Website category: restaurant
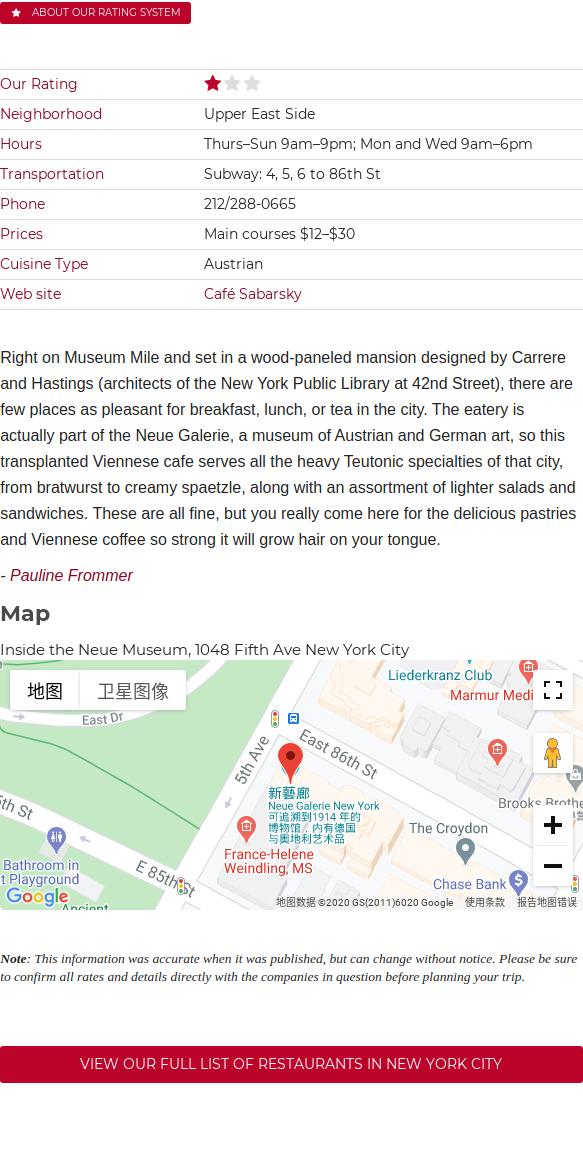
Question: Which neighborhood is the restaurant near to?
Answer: Upper East Side

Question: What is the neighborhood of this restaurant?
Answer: Upper East Side

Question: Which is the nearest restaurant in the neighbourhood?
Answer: Upper East Side

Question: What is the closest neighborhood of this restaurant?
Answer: Upper East Side

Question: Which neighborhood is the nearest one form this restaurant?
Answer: Upper East Side

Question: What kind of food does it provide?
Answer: Austrian

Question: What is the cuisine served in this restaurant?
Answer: Austrian

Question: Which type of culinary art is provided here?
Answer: Austrian

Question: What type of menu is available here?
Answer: Austrian

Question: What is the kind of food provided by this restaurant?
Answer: Austrian

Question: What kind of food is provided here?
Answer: Austrian

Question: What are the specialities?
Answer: Austrian

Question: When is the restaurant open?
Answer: ThursSun 9am9pm; Mon and Wed 9am6pm

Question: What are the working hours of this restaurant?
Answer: ThursSun 9am9pm; Mon and Wed 9am6pm

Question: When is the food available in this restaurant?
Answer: ThursSun 9am9pm; Mon and Wed 9am6pm

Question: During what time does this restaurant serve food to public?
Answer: ThursSun 9am9pm; Mon and Wed 9am6pm

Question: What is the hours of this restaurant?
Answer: ThursSun 9am9pm; Mon and Wed 9am6pm

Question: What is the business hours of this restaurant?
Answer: ThursSun 9am9pm; Mon and Wed 9am6pm

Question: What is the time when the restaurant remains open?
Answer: ThursSun 9am9pm; Mon and Wed 9am6pm

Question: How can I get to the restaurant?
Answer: Subway: 4, 5, 6 to 86th St

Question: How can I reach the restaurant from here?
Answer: Subway: 4, 5, 6 to 86th St

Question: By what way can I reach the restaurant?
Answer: Subway: 4, 5, 6 to 86th St

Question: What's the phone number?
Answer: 212/288-0665

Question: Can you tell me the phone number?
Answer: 212/288-0665

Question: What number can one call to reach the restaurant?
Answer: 212/288-0665

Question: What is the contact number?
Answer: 212/288-0665

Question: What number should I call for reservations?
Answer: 212/288-0665

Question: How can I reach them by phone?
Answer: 212/288-0665

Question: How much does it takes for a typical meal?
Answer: Main courses $12$30

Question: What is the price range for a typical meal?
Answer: Main courses $12$30

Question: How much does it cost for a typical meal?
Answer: Main courses $12$30

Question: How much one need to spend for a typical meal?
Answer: Main courses $12$30

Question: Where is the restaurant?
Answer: Inside the Neue Museum, 1048 Fifth Ave New York City

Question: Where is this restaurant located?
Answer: Inside the Neue Museum, 1048 Fifth Ave New York City

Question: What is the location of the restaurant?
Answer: Inside the Neue Museum, 1048 Fifth Ave New York City

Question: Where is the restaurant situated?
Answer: Inside the Neue Museum, 1048 Fifth Ave New York City

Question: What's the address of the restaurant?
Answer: Inside the Neue Museum, 1048 Fifth Ave New York City

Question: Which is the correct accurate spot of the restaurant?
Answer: Inside the Neue Museum, 1048 Fifth Ave New York City

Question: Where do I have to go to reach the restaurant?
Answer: Inside the Neue Museum, 1048 Fifth Ave New York City